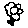
Label: flower